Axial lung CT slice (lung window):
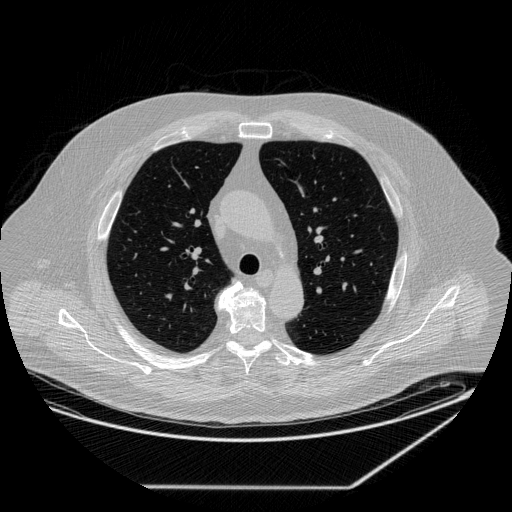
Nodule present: no